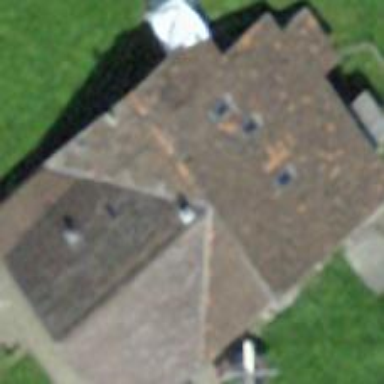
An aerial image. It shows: Farm building.